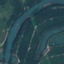
Land use / land cover: River